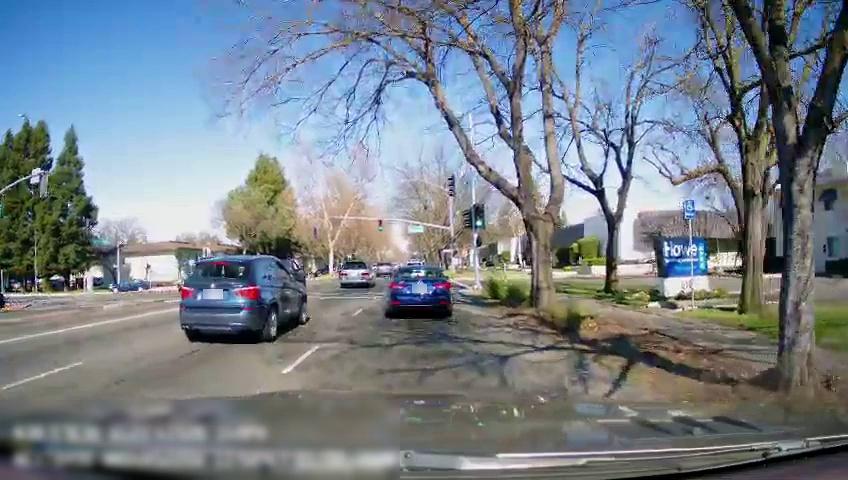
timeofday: Day
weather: Sunny
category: Drivable Space
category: Drivable Space
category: Vehicles | Truck
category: Vehicles | SUV
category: Vehicles | SUV
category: Vehicles | Car
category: Vehicles | Car
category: Lanes | Alternate Lane
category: Lanes | Alternate Lane
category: Lanes | Current Lane
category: Traffic | Signs
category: Traffic | Lights
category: Traffic | Lights
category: Traffic | Lights
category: Traffic | Lights
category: Traffic | Signs
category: Traffic | Lights
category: Traffic | Lights
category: Traffic | Signs
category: Traffic | Lights